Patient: sex M, age 48
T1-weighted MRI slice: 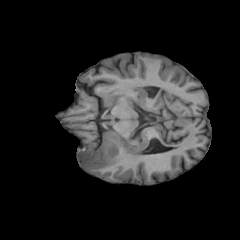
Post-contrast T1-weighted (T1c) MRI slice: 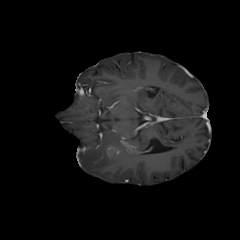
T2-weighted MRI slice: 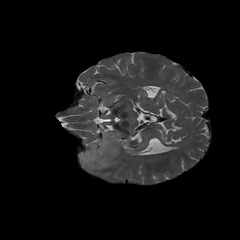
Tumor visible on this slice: yes
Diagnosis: Glioblastoma, IDH-wildtype
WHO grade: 4